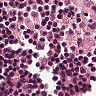
Metastatic tissue present: no